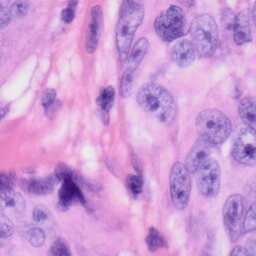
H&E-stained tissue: Skin